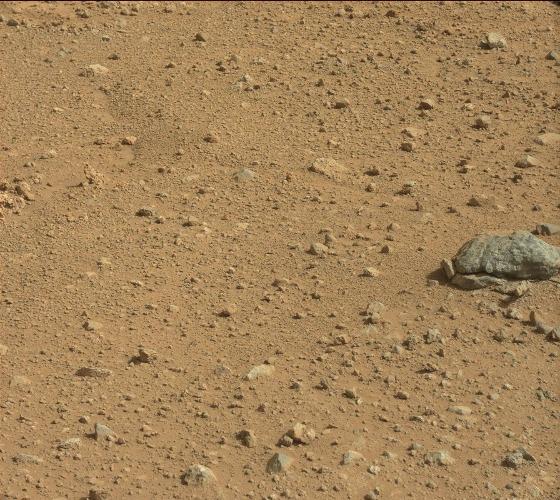
Terrain classes present: Gravel / Sand / Soil, Rock, Shadow